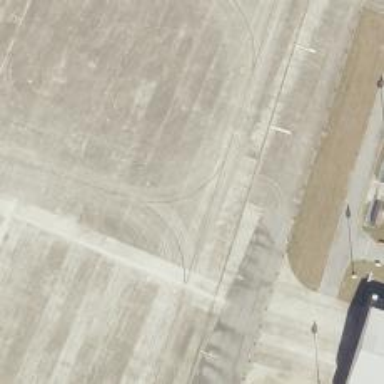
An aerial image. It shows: Image of taxiway at airport.